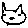
Label: cat